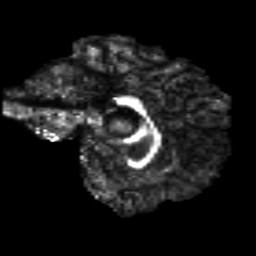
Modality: FA
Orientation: sagittal
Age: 34
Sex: male
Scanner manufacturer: siemens
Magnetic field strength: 3 T
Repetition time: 8.8 s
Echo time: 0.085 s